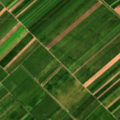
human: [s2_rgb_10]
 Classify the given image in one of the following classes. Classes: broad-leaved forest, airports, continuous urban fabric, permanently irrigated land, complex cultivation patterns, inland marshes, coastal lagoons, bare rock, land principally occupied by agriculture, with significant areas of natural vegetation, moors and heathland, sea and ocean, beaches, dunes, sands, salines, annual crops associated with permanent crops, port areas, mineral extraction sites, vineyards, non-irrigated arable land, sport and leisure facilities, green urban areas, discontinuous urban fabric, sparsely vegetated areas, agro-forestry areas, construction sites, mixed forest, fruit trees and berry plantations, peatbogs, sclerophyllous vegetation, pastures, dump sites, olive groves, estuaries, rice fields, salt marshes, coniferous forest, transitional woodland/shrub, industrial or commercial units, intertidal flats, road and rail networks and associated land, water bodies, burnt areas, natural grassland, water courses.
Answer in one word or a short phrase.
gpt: non-irrigated arable land